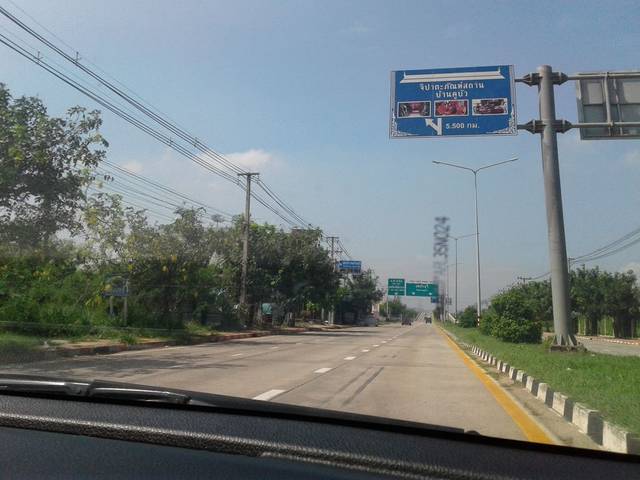
Region: Thailand
Coordinates: 13.525, 99.83